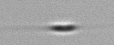
Label: Cylindrotheca_morphotype1